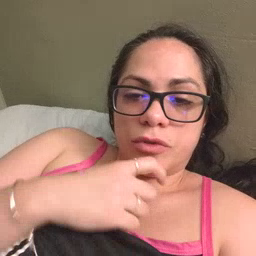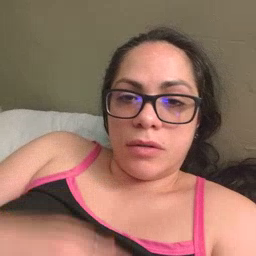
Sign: dry